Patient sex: M
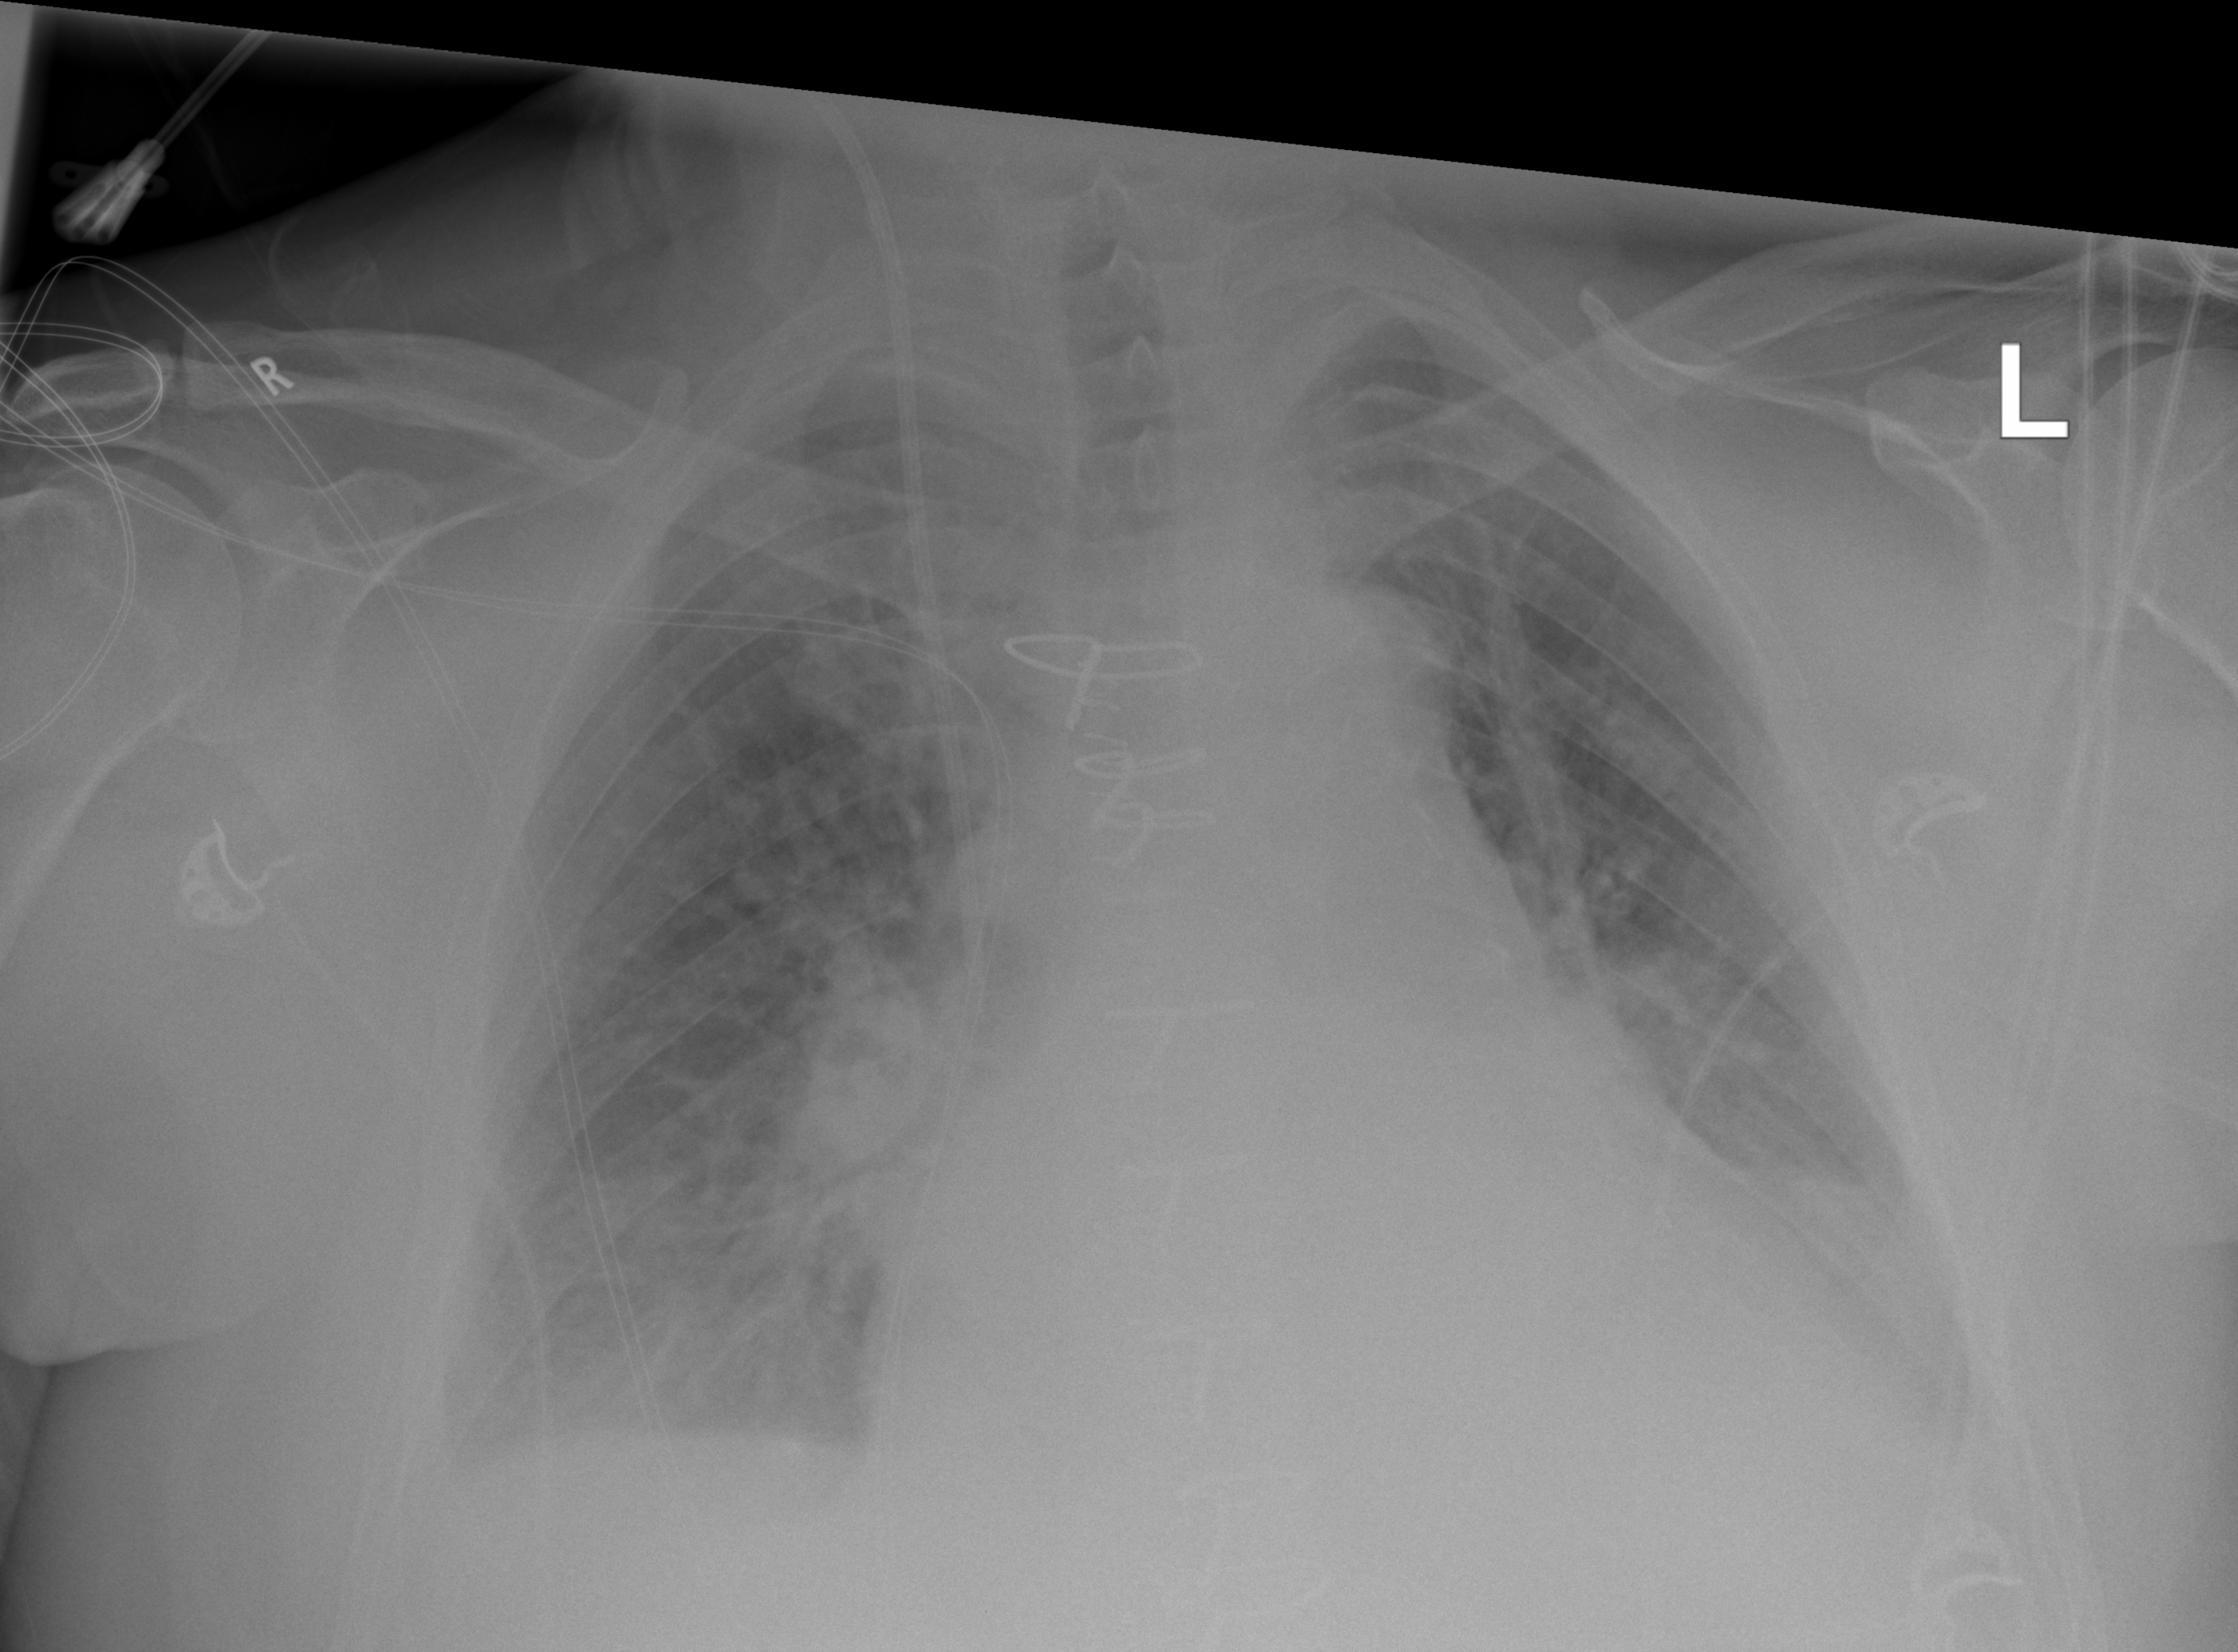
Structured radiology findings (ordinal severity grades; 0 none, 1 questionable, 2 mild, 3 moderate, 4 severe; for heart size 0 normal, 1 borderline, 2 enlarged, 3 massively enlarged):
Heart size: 2
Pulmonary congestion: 2
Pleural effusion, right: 2
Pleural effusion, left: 2
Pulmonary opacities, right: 2
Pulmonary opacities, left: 2
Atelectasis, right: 2
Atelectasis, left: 2